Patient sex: M
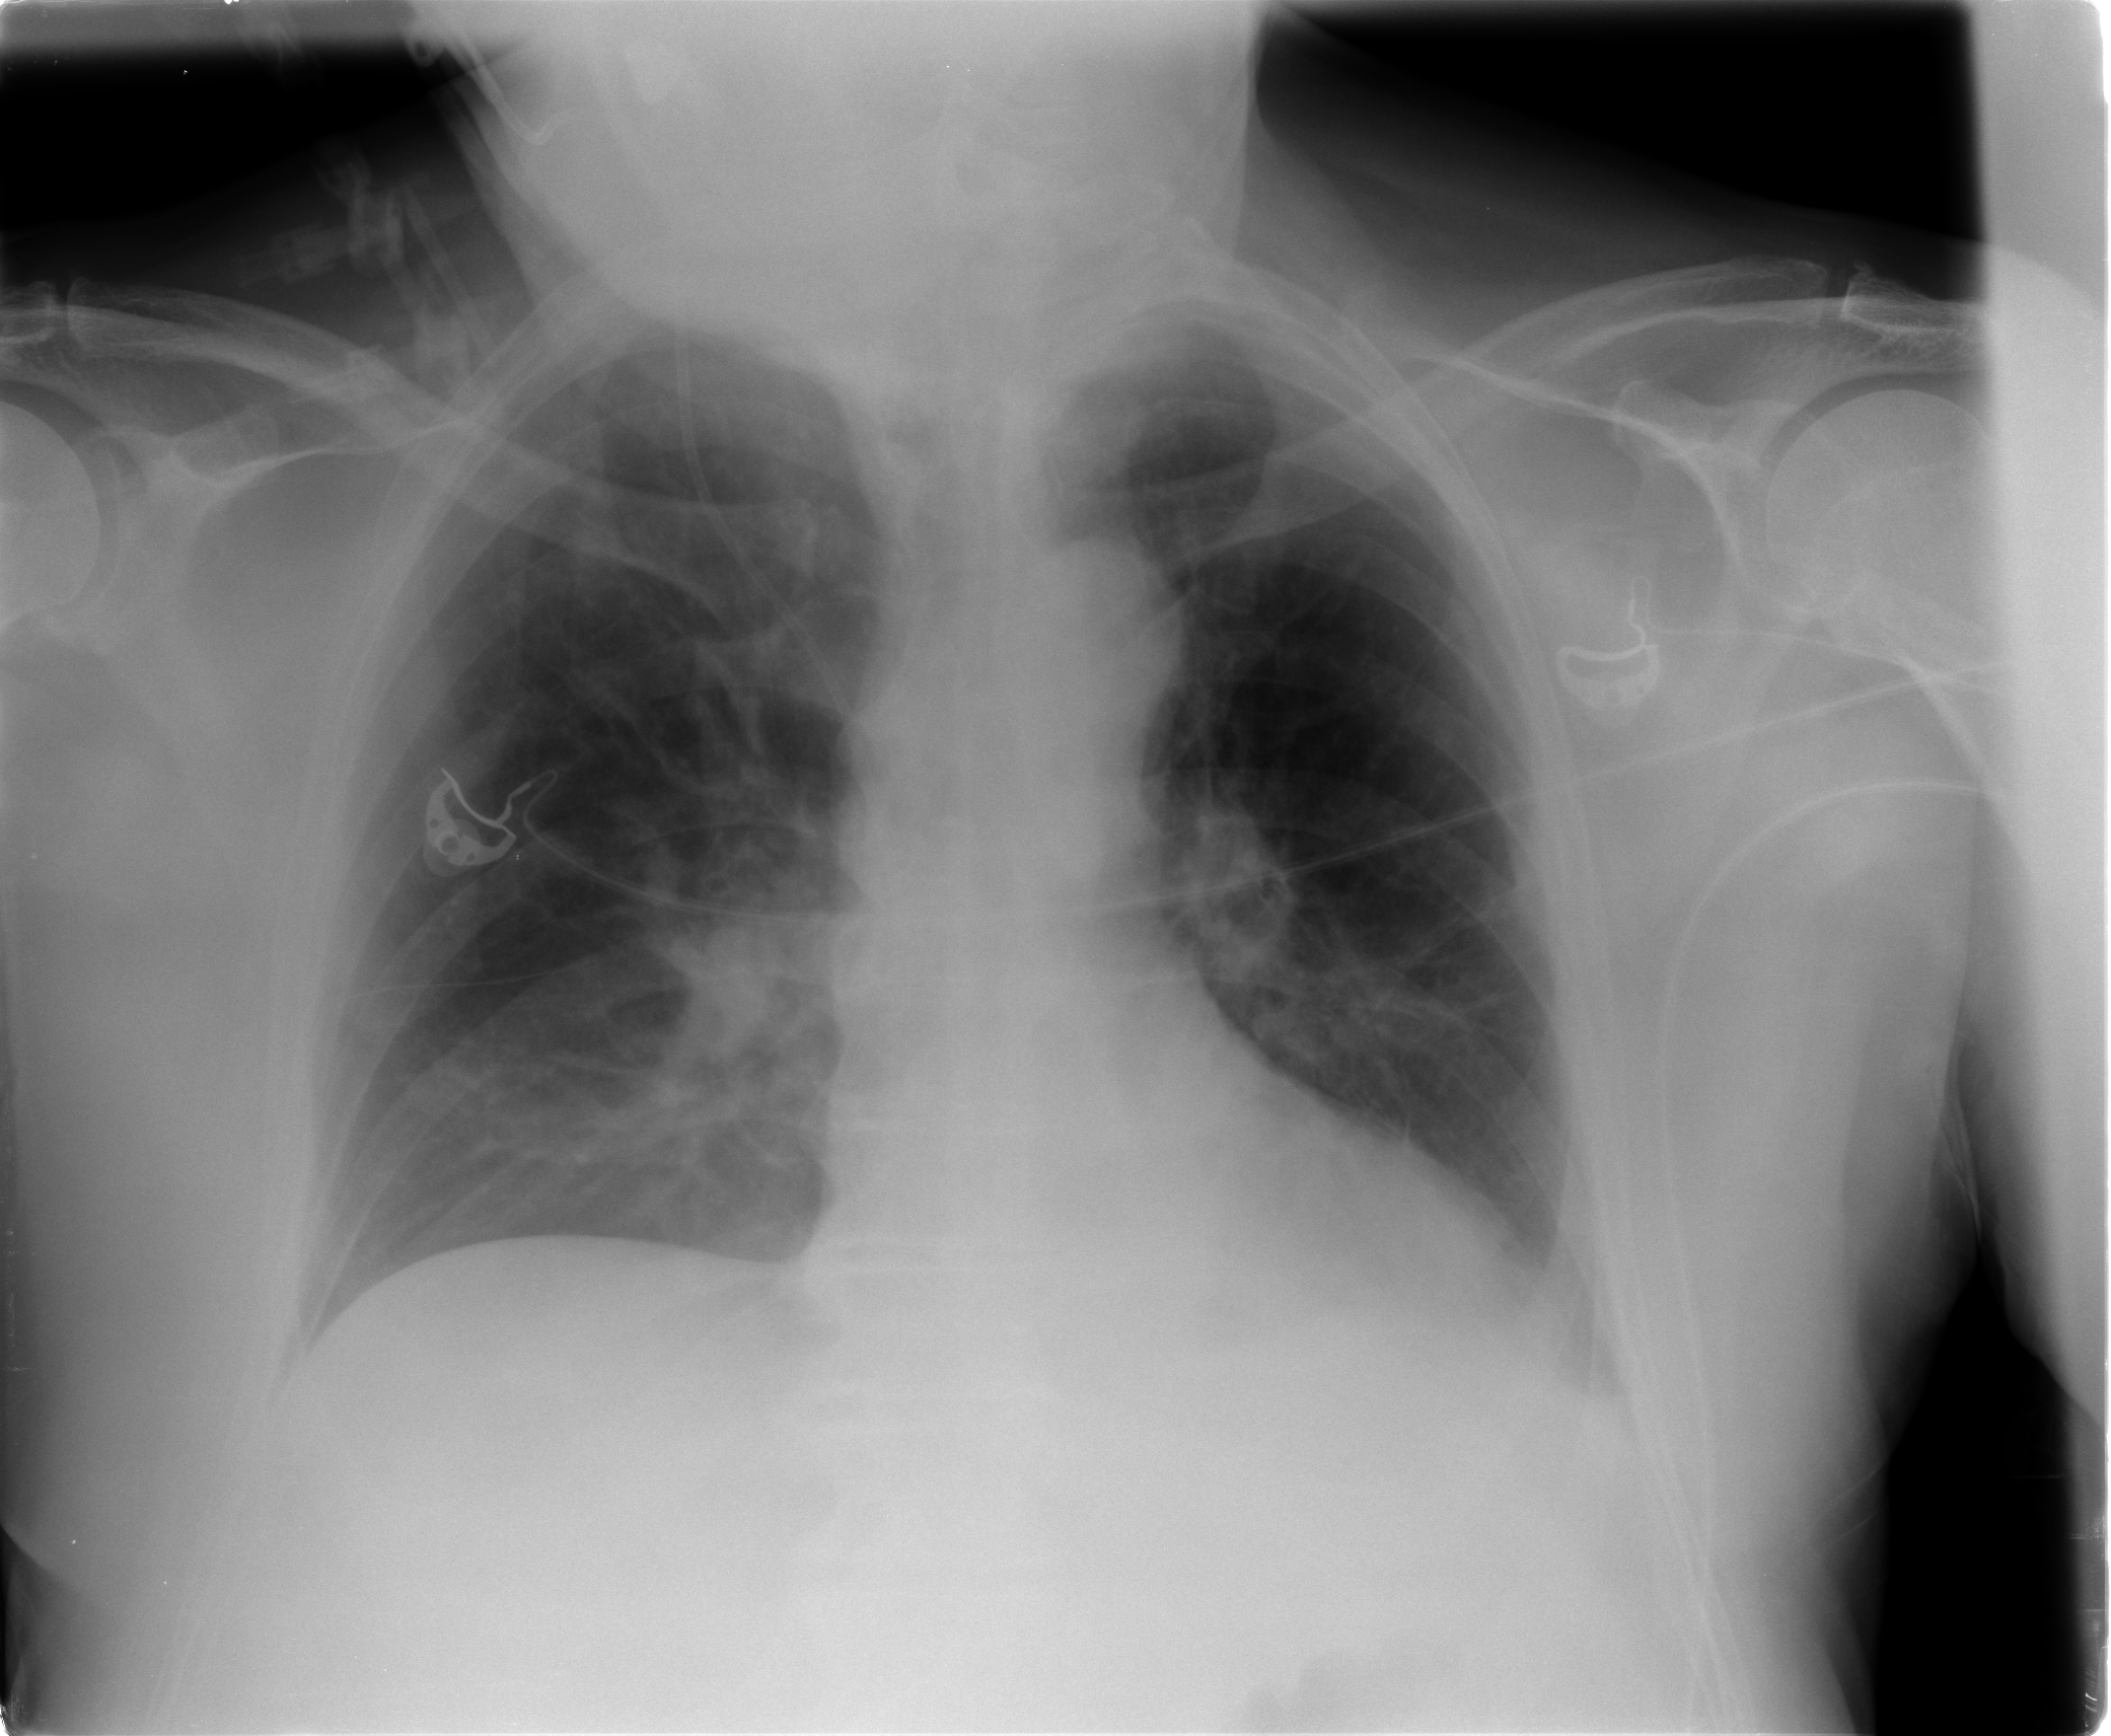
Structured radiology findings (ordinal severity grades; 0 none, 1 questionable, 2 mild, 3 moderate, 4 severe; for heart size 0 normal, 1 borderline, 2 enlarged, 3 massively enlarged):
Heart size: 0
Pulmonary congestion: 1
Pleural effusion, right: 0
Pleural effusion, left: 1
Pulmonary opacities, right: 0
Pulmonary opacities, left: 0
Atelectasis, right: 0
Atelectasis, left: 0